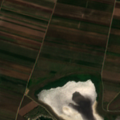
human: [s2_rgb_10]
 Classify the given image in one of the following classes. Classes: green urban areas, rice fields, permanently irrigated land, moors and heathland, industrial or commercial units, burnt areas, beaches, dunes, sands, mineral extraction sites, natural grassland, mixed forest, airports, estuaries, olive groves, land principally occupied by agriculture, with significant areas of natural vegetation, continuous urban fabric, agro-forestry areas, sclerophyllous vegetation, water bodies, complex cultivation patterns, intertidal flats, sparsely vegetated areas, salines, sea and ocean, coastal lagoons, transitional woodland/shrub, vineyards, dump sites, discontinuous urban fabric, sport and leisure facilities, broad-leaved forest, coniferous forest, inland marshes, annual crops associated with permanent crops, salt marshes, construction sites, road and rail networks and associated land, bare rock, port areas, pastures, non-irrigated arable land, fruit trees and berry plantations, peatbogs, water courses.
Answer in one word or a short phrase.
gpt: non-irrigated arable land, vineyards, inland marshes